Question: I have a model class like this:
'''
namespace Models
{
public struct Localization
{
public int Id;
public string LanguageName;
public string LanguageCode;
public DateTime LastUpdate;
}
public class LocalizationModel
{
private List<Localization> _localization;
public LocalizationModel() {
Browse();
}
//create simple list
public void Browse() {
Localization lang = new Localization();
_localization = new List<Localization>();
for ( int i = 1; i <= 3; i++ ) {
lang.Id = i;
lang.LanguageName = "Language name " + i;
lang.LanguageCode = "Language code " + i;
lang.LastUpdate = DateTime.Now;
_localization.Add( lang );
}
}
public bool AddNewLanguage( Localization item ) {
if ( ( item as object ) == null ) {
throw new ArgumentException( "The localization cannot be empty" );
}
_localization.Add( item );
return true;
}
public List<Localization> LocalizationList {
get {
return _localization;
}
}
}
}
'''
And the method defined in Home Controller:
'''
[HttpPost]
public ActionResult Add( Localization sendInfo ) {
bool success = _localization.AddNewLanguage( sendInfo );
return this.Json( new {
msg = success
} );
}
'''
I called that method from jquery ajax function like this:
'''
function sendDataForAdd() {
var sendInfo = { Id: 0,
LanguageName: $("#lang-name").val(),
LanguageCode: $("#lang-code").val(),
LastUpdate: $("#lang-update").val()
};
$.post('/Home/Add', sendInfo, doneLanguageAdded, 'json');
function doneLanguageAdded(msg) {
if (msg) {
alert("The language was added successfully !");
window.location.refresh(true);
}
else {
alert("The language was not added in list !");
}
}
}
'''
The problem is that the 'Add' function parameter -> 'sendInfo' from controller becomes null.
The javascript variables take correctly the input values.
The problem is the 'struct' from Model or what ?
I tried other scenario. I defined a class with all properties and use it in 'LocalizationModel' class. It works perfectly with jquery ajax and pass correct parameter to controller function.
Why if I use 'struct', the controller parameter is null ? There are a trick ?
I put a breakpoint to controller function (using Visual Studio) and I checked the parameter.
Id and other variables are null. I attached a picture:

Thank you
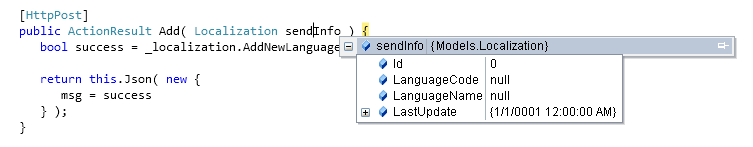
Answer: Your struct needs to have getters and setters.
'''
public struct Localization
{
public int Id {get; set;}
public string {get; set;}
public string {get; set;}
public DateTime {get; set;}
}
'''